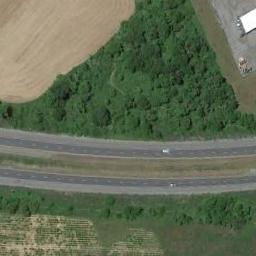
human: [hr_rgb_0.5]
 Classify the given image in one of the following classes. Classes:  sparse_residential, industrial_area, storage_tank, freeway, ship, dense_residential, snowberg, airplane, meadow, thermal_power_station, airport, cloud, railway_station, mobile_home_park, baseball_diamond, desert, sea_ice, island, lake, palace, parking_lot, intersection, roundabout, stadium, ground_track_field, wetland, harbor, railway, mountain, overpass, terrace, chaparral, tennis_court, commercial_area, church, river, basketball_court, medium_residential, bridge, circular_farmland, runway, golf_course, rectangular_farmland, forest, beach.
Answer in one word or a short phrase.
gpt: freeway